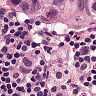
Metastatic tissue present: yes